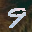
Label: 9